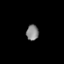
Tissue: prostate
Cell type: T cells
Senescence score: 0.2787
Nuclear area (px): 184
Mean DAPI intensity: 135.63